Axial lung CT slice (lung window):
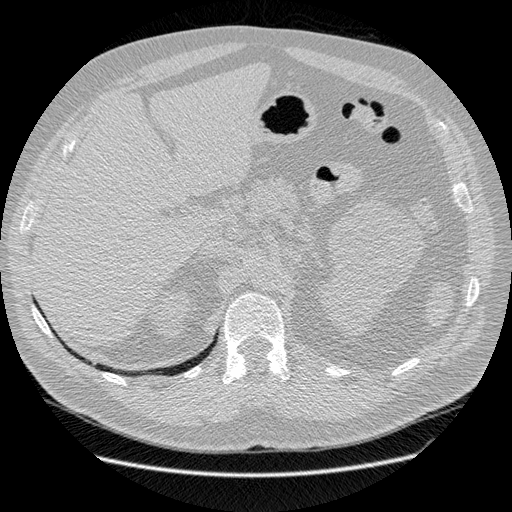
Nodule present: no